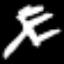
Label: fork